Question: I have two tables: Users and Tokens like below.

Now I write query using EF, it take Token object, but subobject User inside Token object is null. How should I modify my query to get Token with User object?
'''
using (var db = new AccountDbContext())
{
Token tok = db.Tokens
.FirstOrDefault(p => tokenValue == p.Value) == 0);
if (tok.User == null)
{
//I'm there, but I 100% of sure thata this relation exists
throw new Exception();
}
}
'''
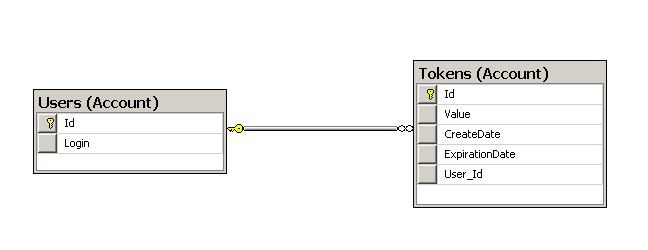
Answer: The entity framework doesn't automatically load all the related objects out of the database - this could be very expensive if there were many tables with lots of relations. You either need to tell EF to load the associated 'User' in your query (this is called Eager Loading), or you need to enable Lazy Loading so that EF will load it when it is first accessed. (See the MSDN article <URL> for more details.
Here's an example of Eager Loading (not thoroughly tested, since I don't have your model):
'''
using (var db = new AccountDbContext())
{
Token tok = db.Tokens.Include(n => n.User)
.FirstOrDefault(p => tokenValue == p.Value) == 0);
}
'''